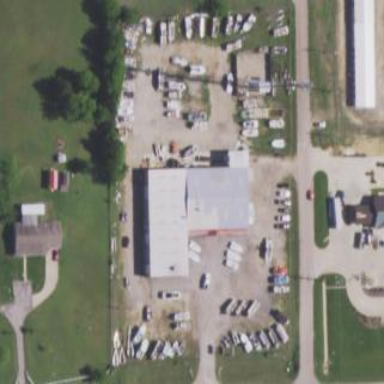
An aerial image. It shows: Building that houses motorcycle shop.